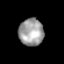
Tissue: prostate
Cell type: T cells
Senescence score: 0.1698
Nuclear area (px): 659
Mean DAPI intensity: 159.636